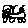
Label: car